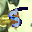
Label: 5